Breast ultrasound image
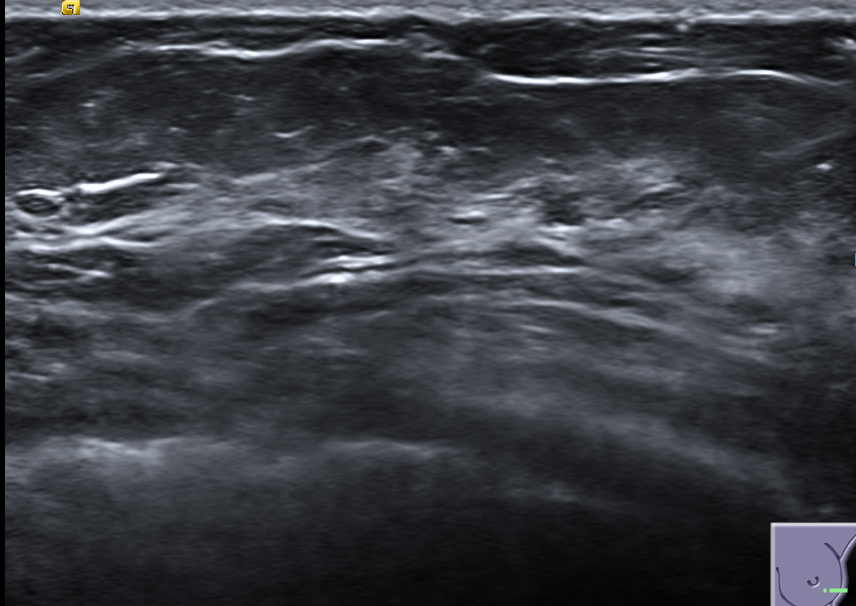
Diagnosis: normal